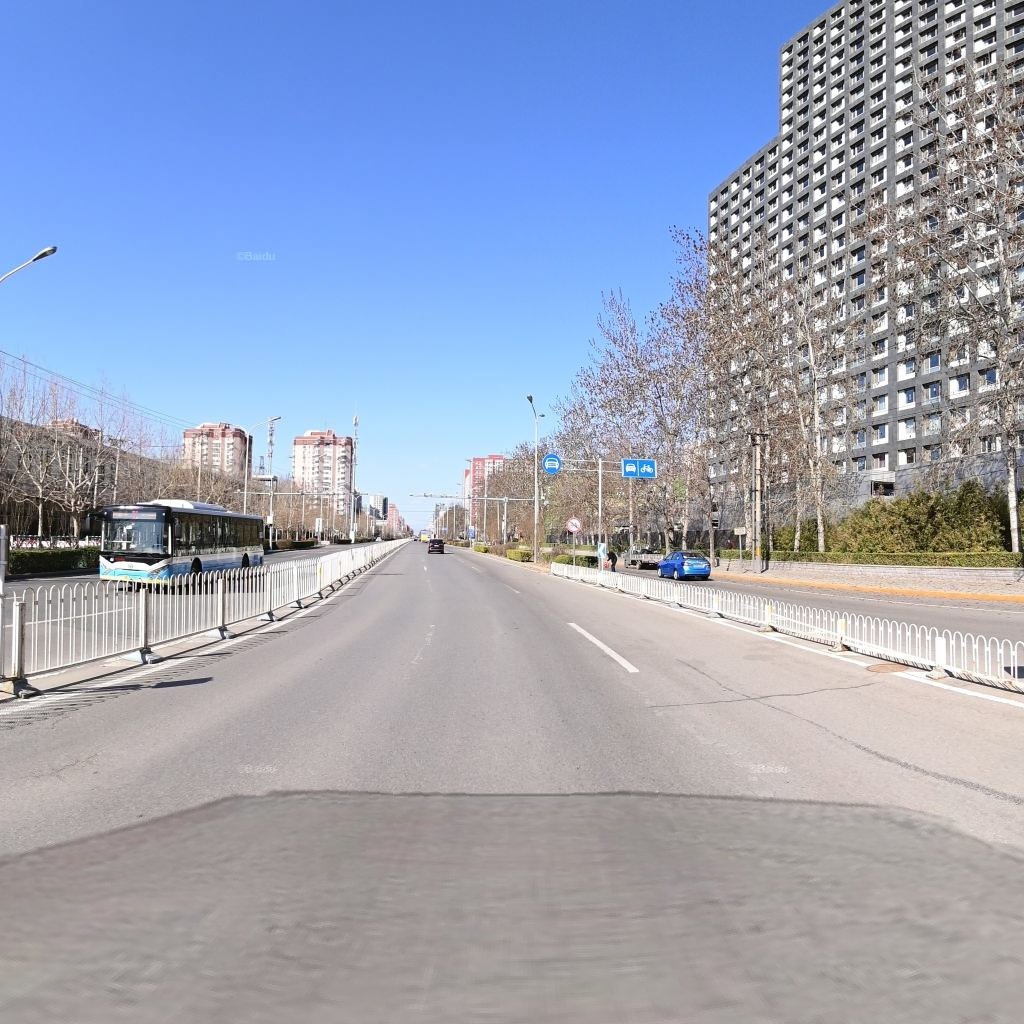
Region: Chaoyang
Road damage annotations: longitudinal patch, transverse patch, manhole cover, longitudinal crack